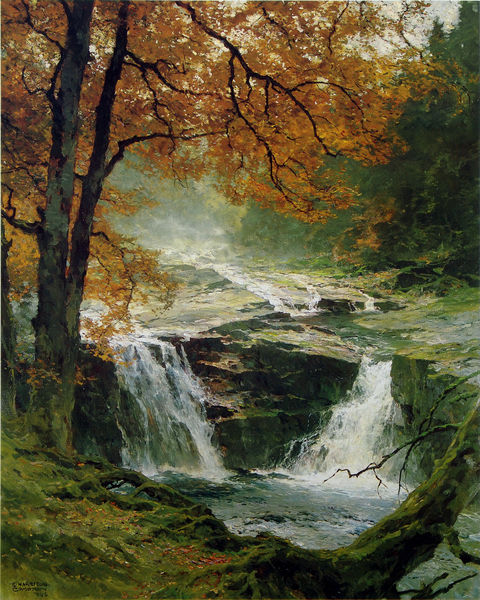
Titel: Die junge Elbe
Künstler: Edward Harrison Compton
Standort: München / Sylt
Institution: Das Gemälde Cabinett Unger
Schlagwörter: baum, blau, blätter, felsen, gestein, himmel, laub, wasser, bäume, fluss, grün, landschaft, ocker, see, teich, äste, braun, schwarz, weiss, rot, beige, stein, steine, signatur, bach, nass, natur, stamm, zweige, einsam, gewässer, wald, wasserfall, gischt, reisig, fels, gebirge, dunst, lila, violett, herbst, sigantur, stimmung, tiefe, menschenleer, hängen, moos, wurzeln, eiche, wurzelwerk, buche, bergbach, moss, bergfluss, moosgrün